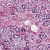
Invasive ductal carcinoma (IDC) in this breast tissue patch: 1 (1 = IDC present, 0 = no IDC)